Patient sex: M
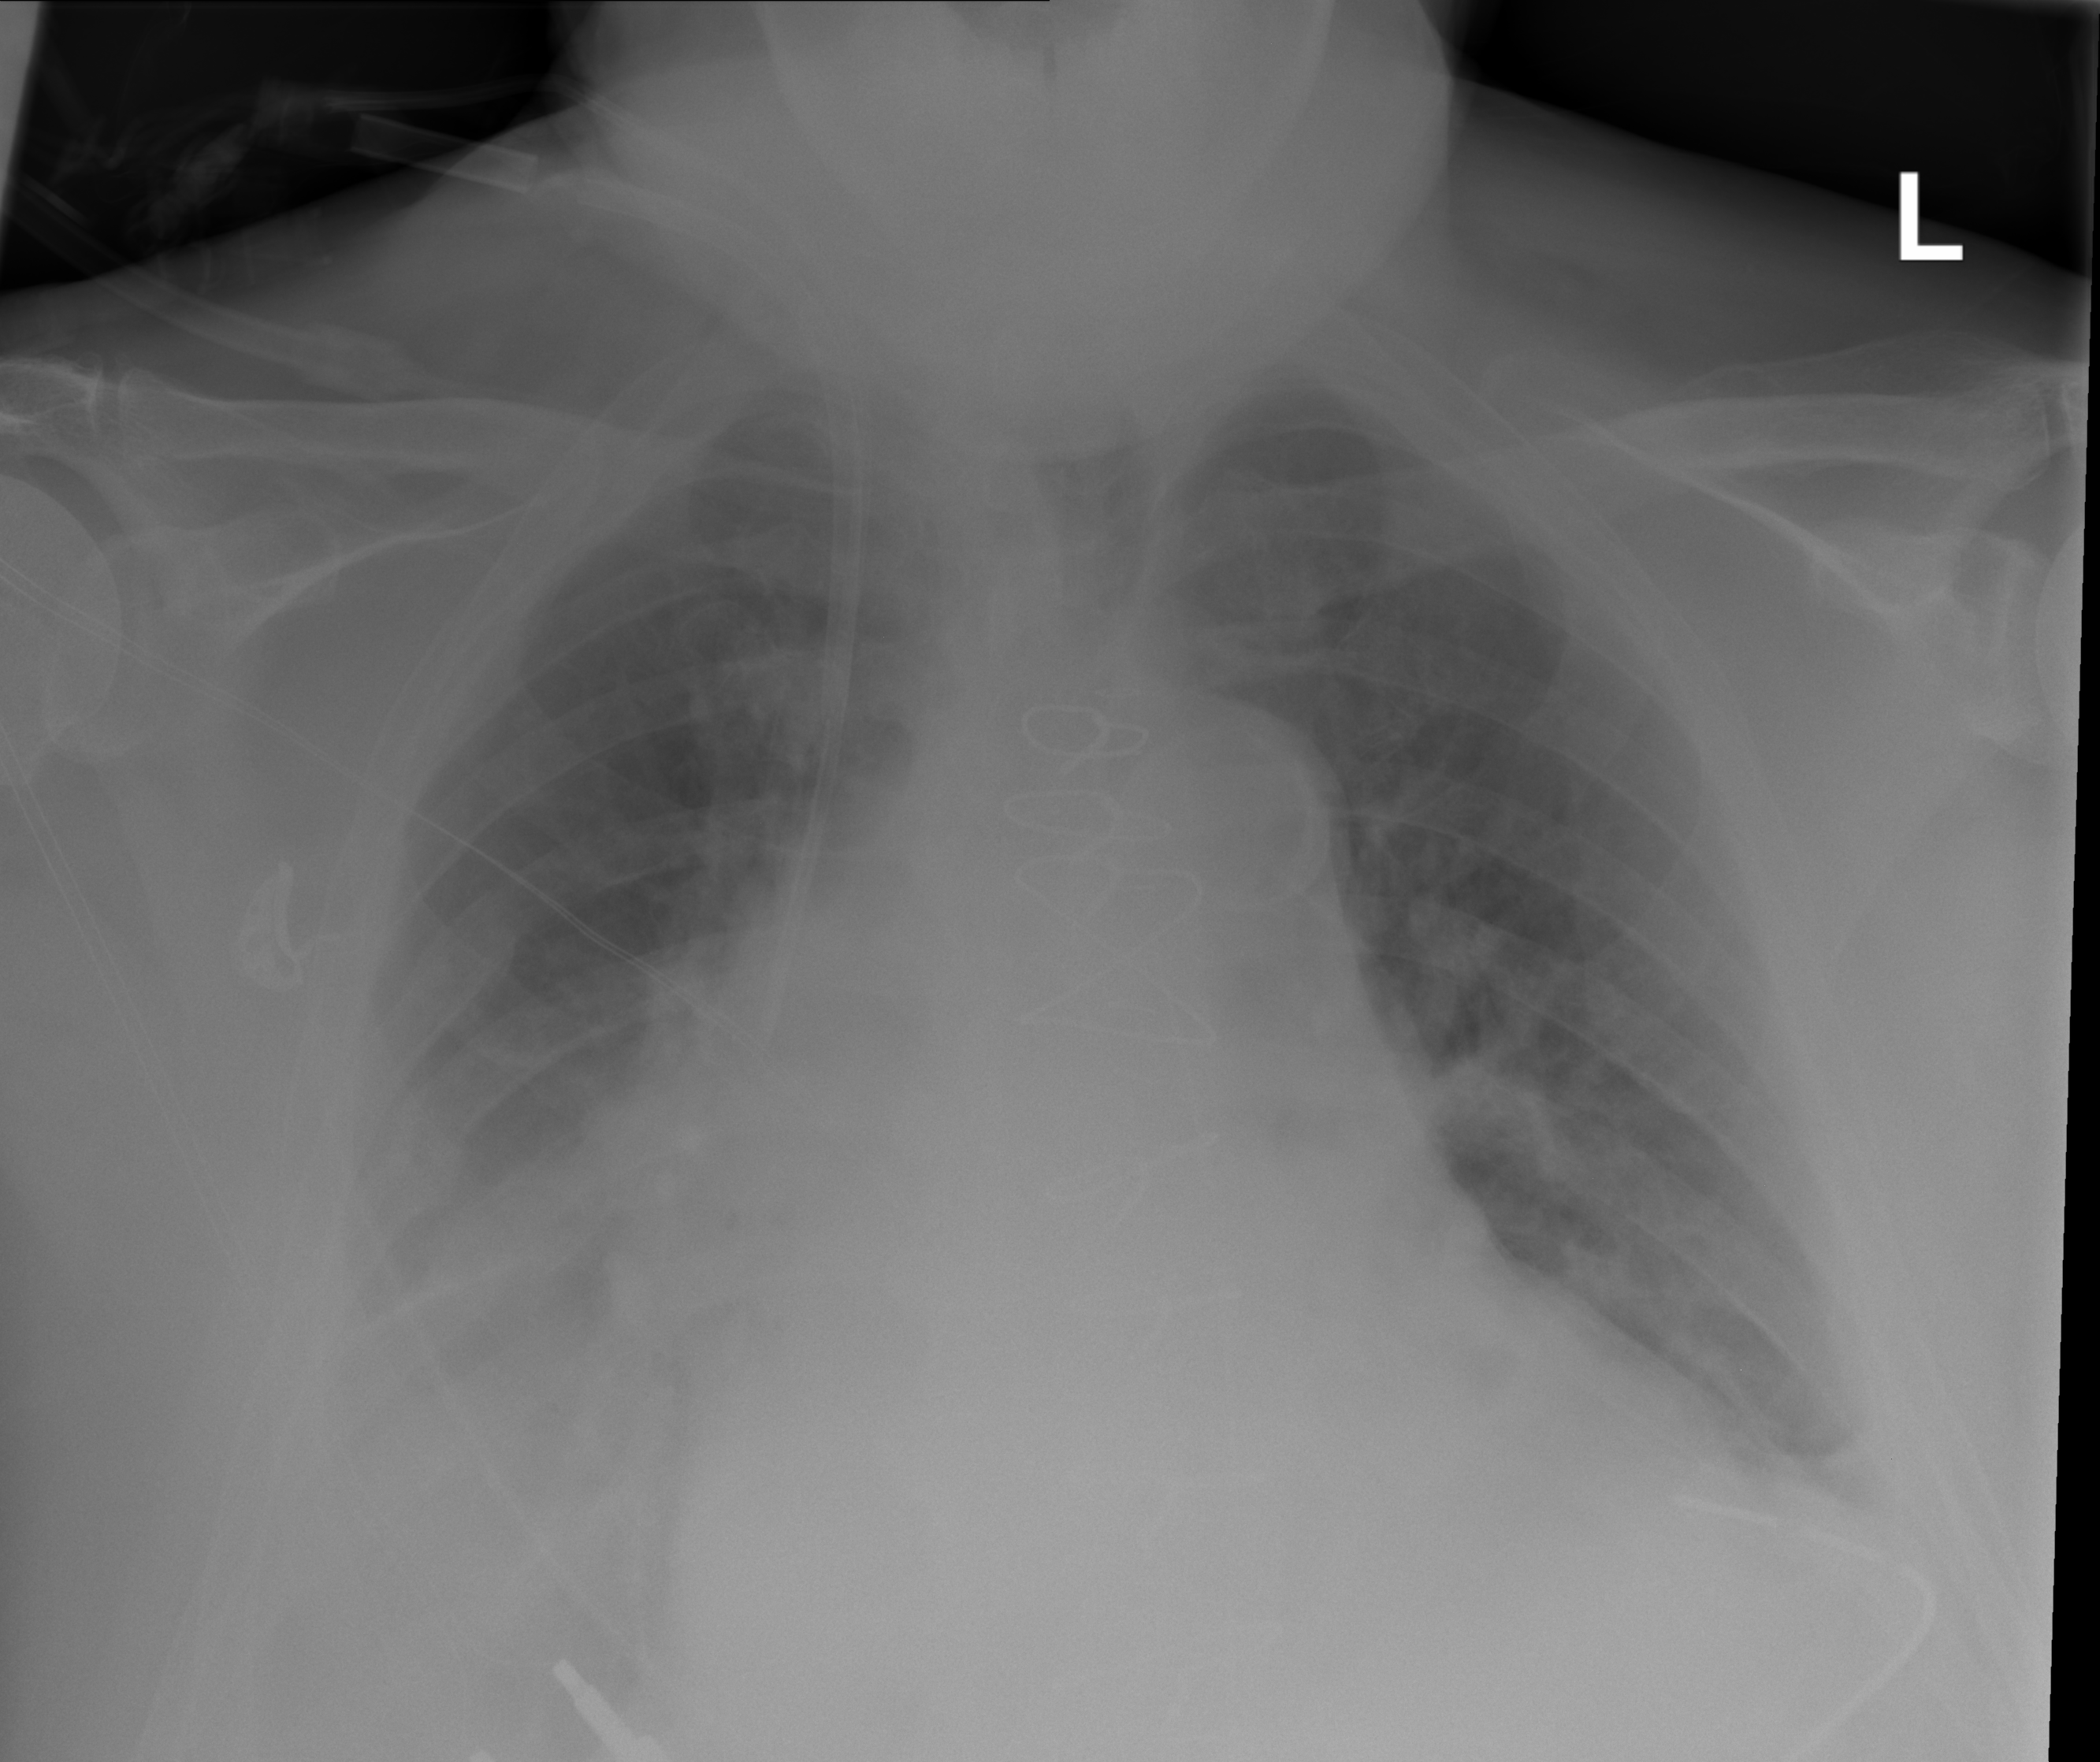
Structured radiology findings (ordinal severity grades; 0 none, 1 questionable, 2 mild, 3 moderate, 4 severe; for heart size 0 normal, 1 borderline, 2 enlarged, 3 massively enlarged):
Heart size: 2
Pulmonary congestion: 2
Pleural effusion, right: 2
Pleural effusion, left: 2
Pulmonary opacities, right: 0
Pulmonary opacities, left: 0
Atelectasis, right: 2
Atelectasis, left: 2